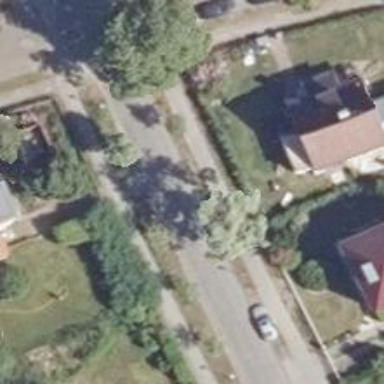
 with parking lane on the left and half on the kerb on the right."